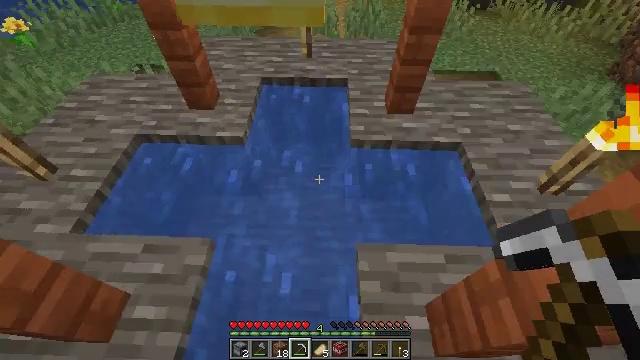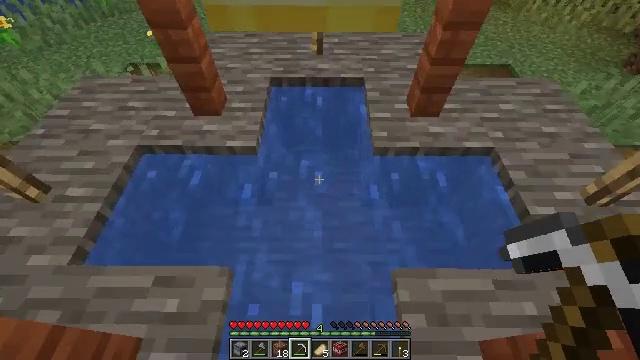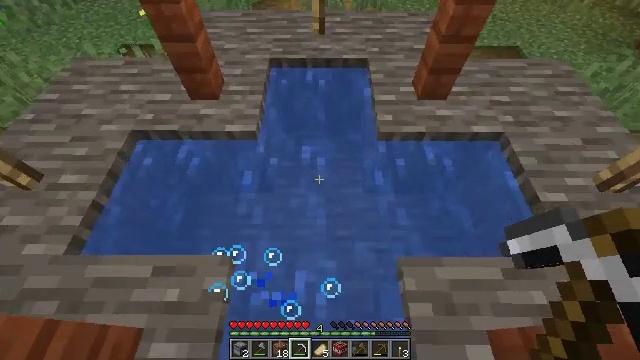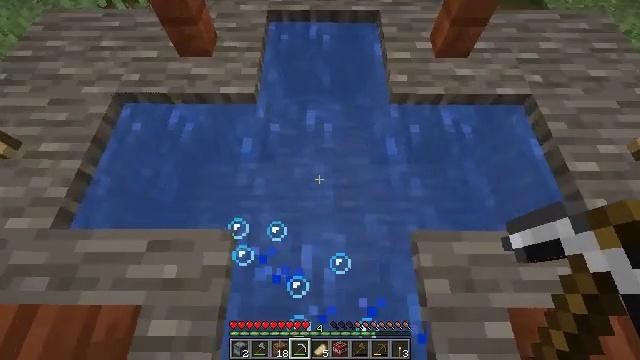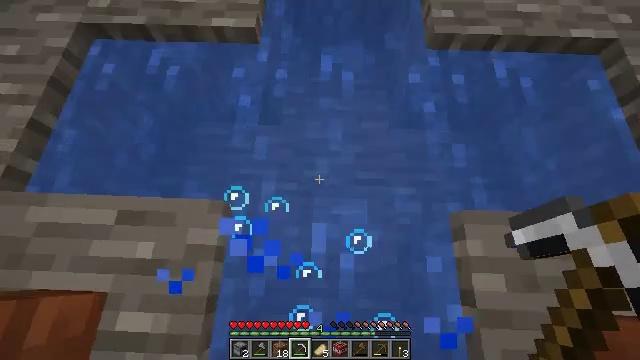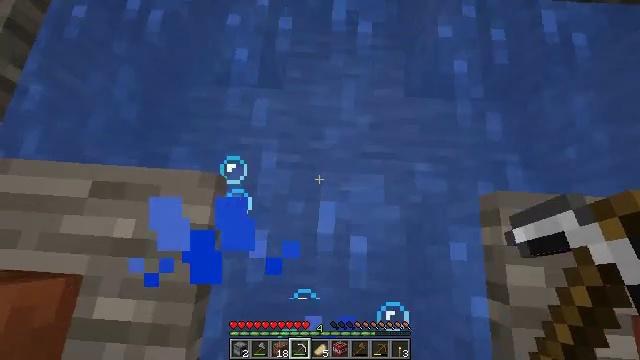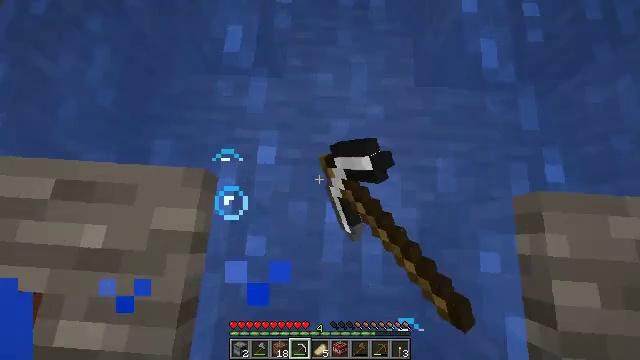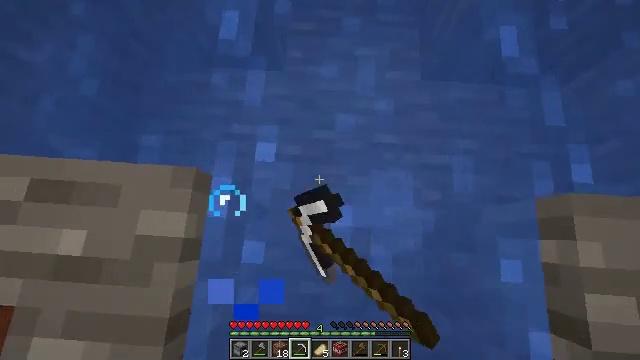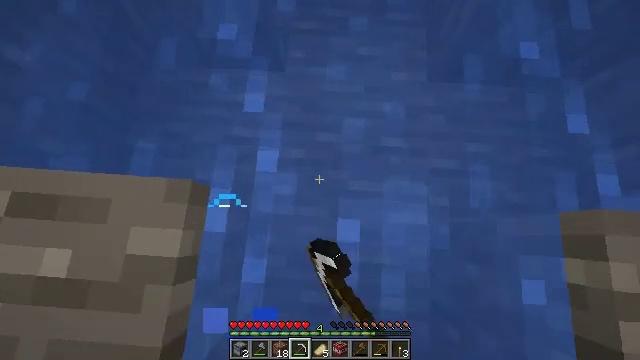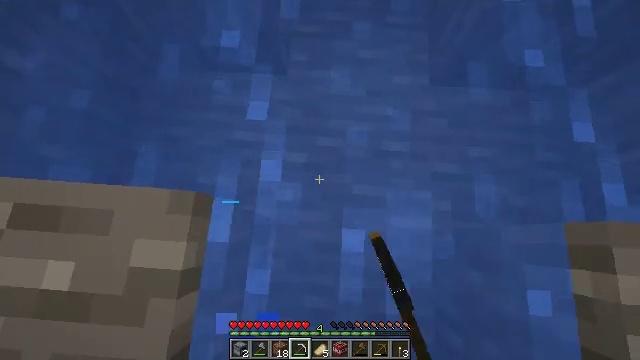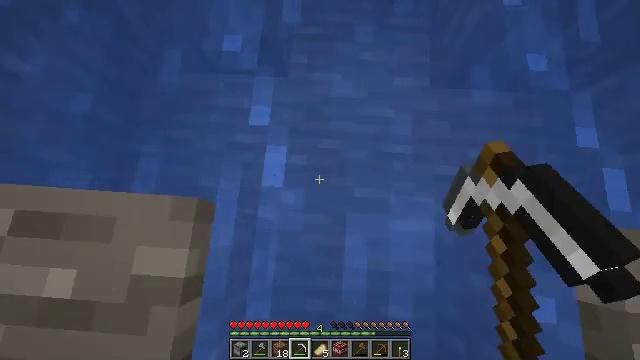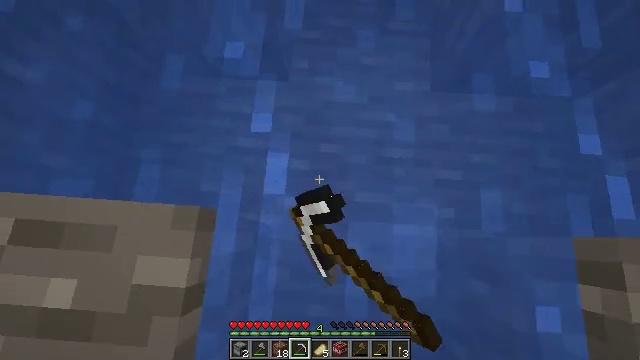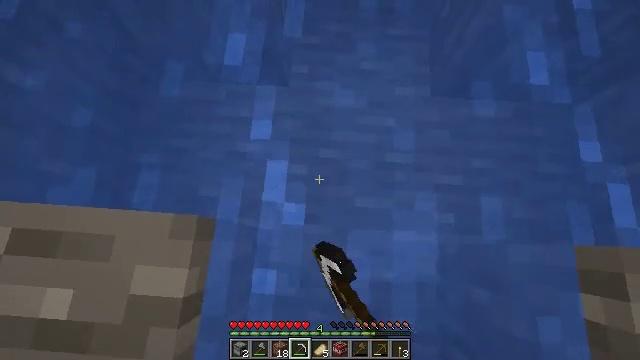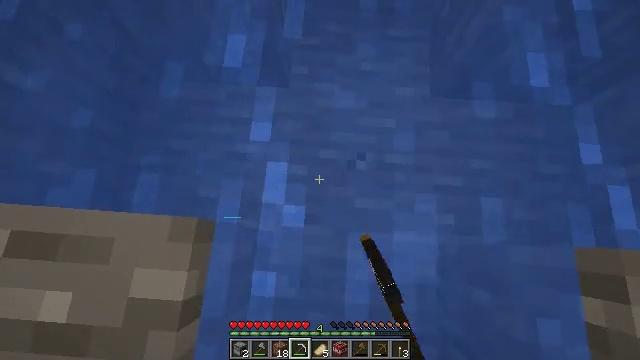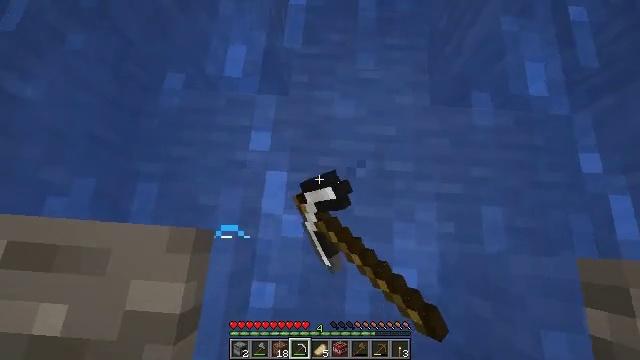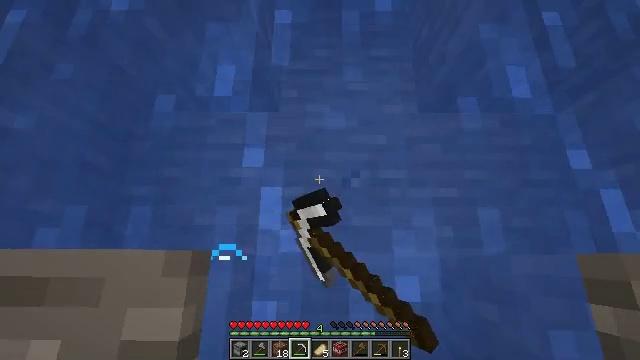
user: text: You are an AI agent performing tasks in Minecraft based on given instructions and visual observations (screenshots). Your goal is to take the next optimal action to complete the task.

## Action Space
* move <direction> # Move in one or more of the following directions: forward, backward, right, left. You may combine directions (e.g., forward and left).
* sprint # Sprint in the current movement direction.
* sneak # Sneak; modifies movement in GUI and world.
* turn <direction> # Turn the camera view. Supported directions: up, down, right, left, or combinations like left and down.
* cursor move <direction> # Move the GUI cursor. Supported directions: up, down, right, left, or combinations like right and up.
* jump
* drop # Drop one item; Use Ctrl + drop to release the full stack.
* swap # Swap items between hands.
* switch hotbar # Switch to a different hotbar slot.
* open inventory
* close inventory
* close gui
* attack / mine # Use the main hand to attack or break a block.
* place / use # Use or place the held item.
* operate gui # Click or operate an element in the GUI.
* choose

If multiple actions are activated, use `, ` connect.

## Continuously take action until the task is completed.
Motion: motion action
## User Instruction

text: Chop down the acacia wood.
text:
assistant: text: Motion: move forward, turn right and down
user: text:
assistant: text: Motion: turn down
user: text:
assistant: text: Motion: turn down
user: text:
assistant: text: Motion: turn left and down
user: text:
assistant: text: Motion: turn left and down, attack / mine
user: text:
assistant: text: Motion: turn down, attack / mine
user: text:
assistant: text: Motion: attack / mine
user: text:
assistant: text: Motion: attack / mine
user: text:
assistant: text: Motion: attack / mine
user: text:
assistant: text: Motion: attack / mine
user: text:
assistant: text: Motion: attack / mine
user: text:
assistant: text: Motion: attack / mine
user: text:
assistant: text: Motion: attack / mine
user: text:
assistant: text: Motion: turn up, attack / mine
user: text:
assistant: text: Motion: turn right and up, attack / mine
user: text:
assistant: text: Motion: no_op
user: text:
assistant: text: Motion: no_op
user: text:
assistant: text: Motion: no_op
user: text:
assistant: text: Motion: no_op
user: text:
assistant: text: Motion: no_op
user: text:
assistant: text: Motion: move back
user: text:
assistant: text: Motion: move back
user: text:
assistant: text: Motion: move back
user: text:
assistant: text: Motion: move back
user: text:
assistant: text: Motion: no_op
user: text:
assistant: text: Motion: no_op
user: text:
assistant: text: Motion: no_op
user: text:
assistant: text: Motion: no_op
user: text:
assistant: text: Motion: no_op
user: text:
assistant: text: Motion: turn up